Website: home-depot
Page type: account-dashboard
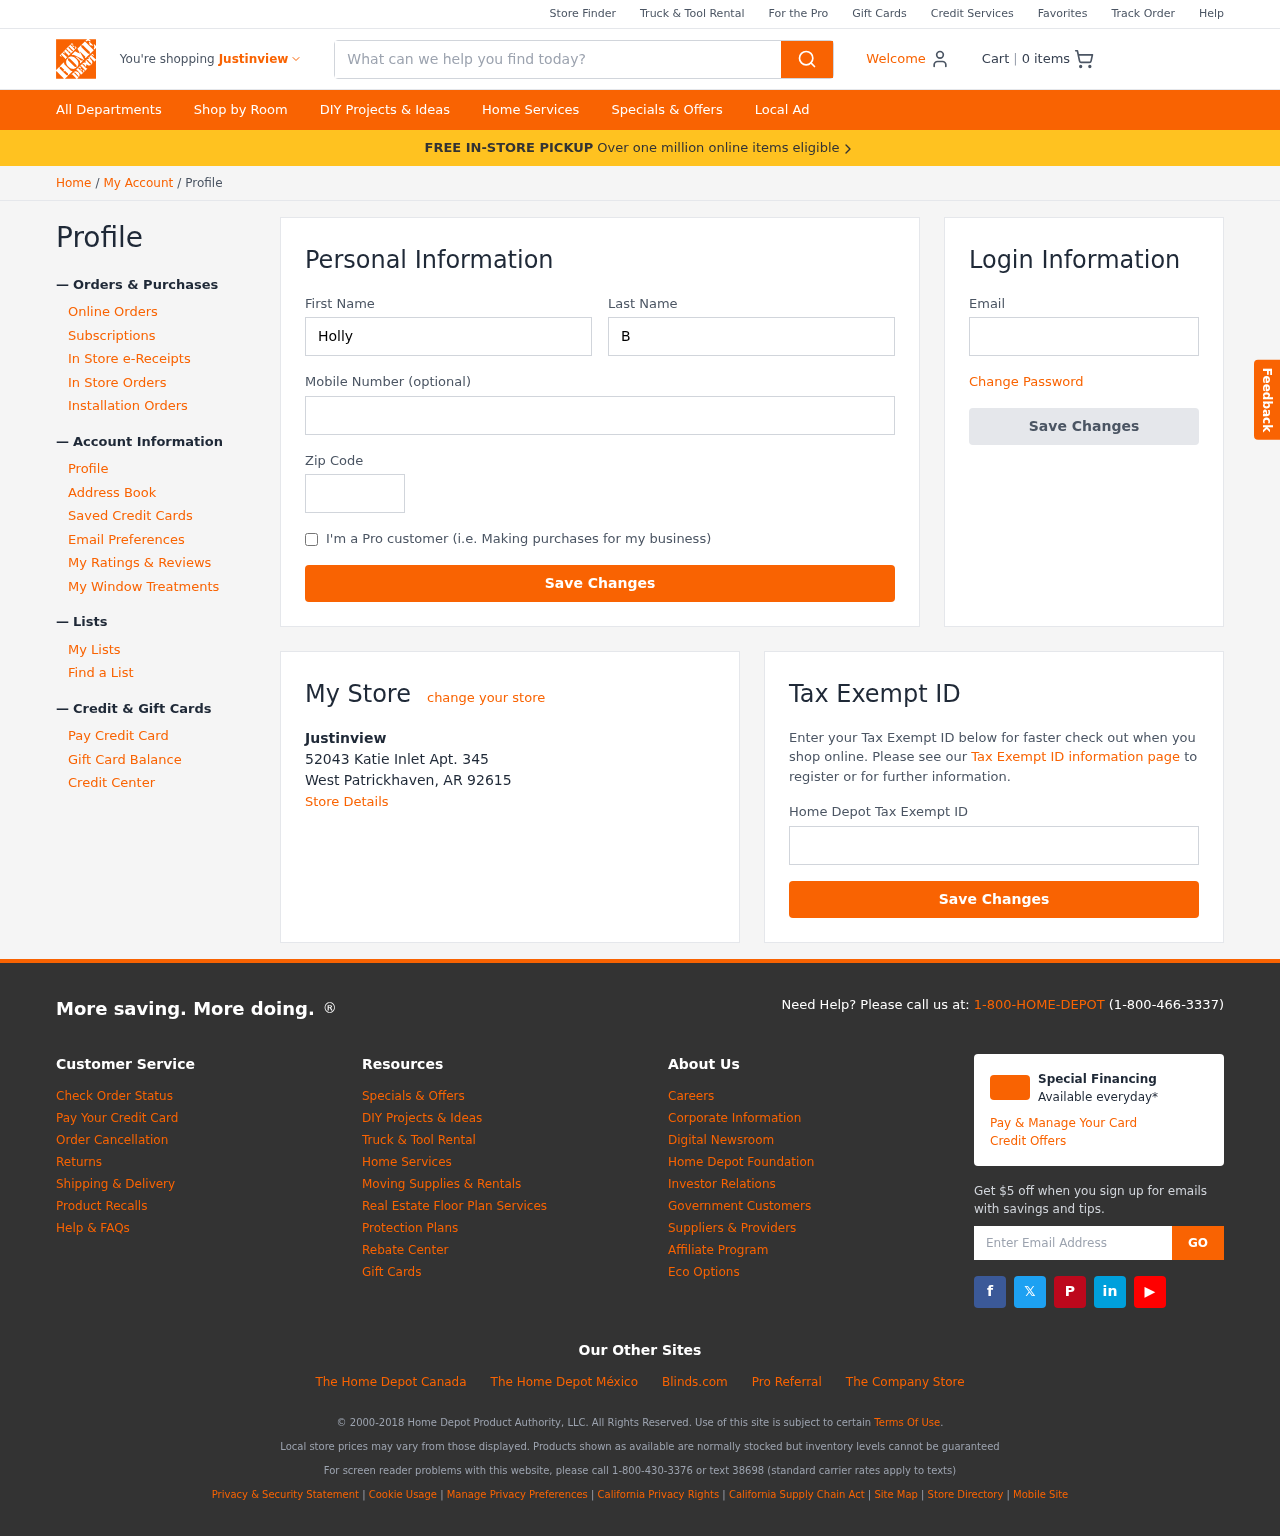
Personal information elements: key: PII_CITY
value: Justinview
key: PII_EMAIL
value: hollybailey@hotmail.com
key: PII_FIRSTNAME
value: Holly
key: PII_LASTNAME
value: Bailey
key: PII_LOCATION1_CITY_STATE_ZIP
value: West Patrickhaven, AR 92615
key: PII_LOCATION1_NAME
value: Justinview
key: PII_LOCATION1_STREET
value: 52043 Katie Inlet Apt. 345
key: PII_PHONE
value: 6268027714
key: PII_POSTCODE
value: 84472
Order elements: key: ORDER_NUM_ITEMS
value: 0
Search elements: key: HEADER_SEARCH
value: What can we help you find today?